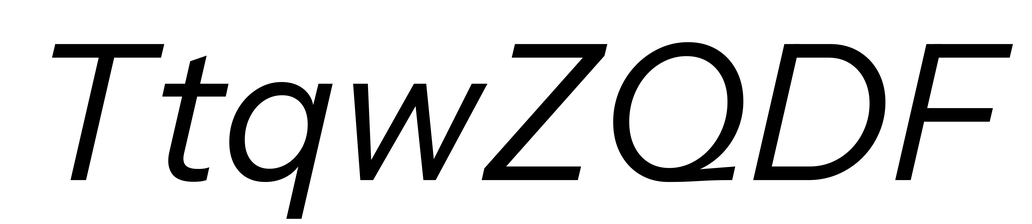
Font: InstrumentSans-Italic_Italic